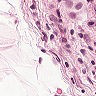
Metastatic tissue present: yes